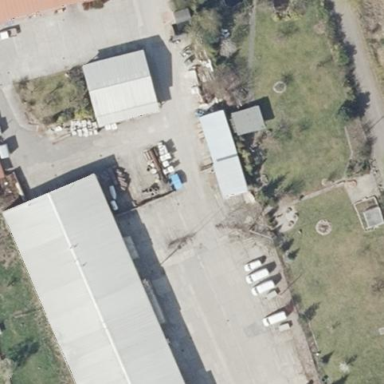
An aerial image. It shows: Industrial area.